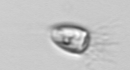
Label: Balanion